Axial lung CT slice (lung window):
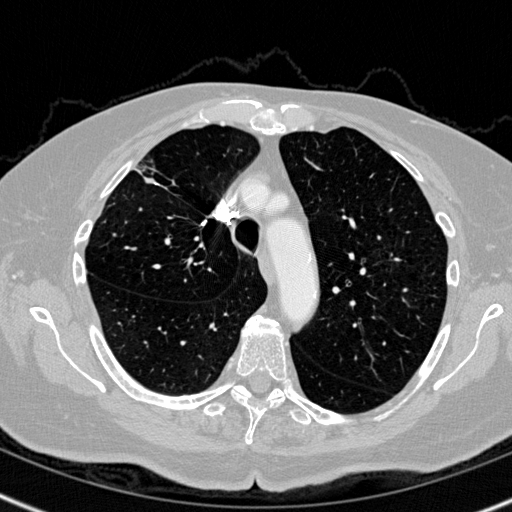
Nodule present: no